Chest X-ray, AP view. Patient: 55 years old, sex M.
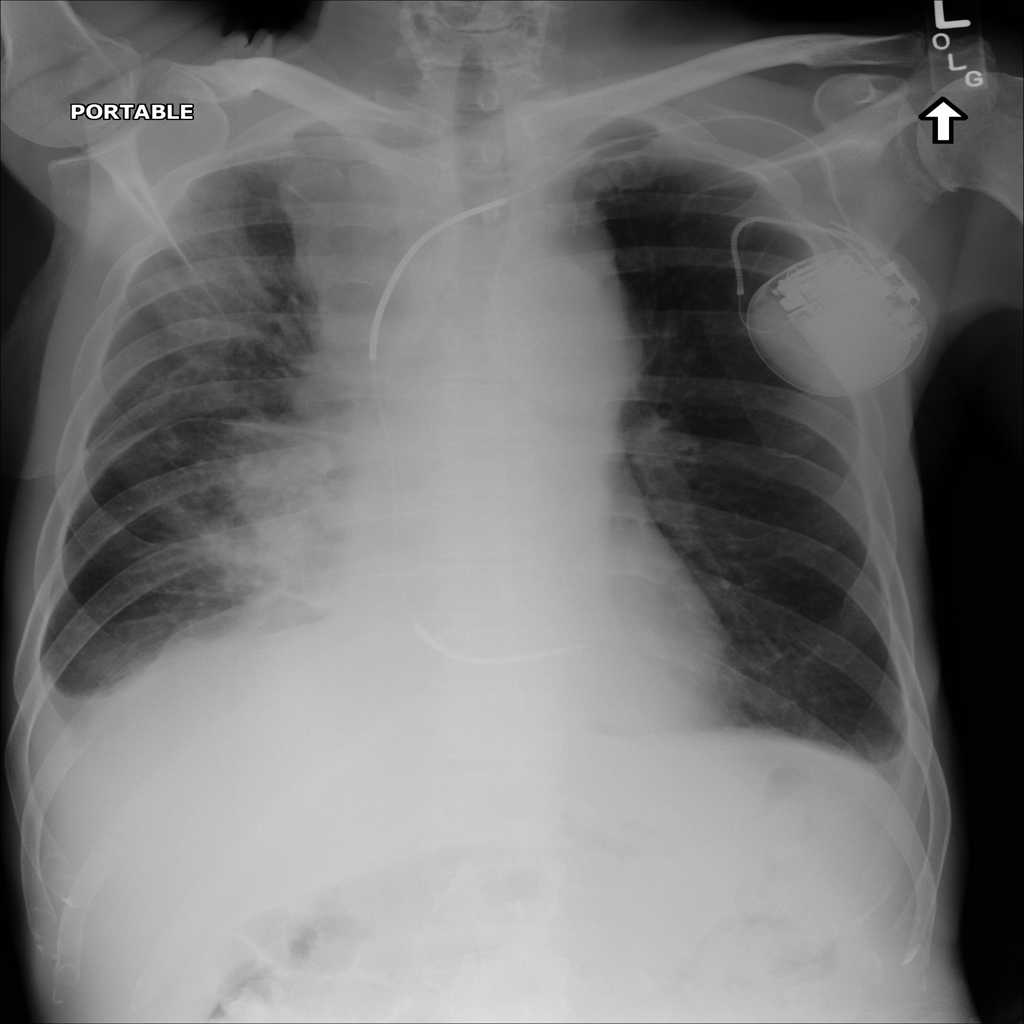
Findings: Effusion